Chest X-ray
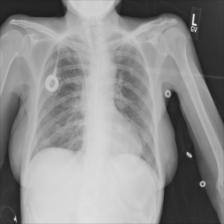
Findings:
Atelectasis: negative
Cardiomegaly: negative
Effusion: negative
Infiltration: negative
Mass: negative
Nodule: negative
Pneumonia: negative
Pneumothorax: negative
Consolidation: negative
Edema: negative
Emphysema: negative
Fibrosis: negative
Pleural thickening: negative
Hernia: negative